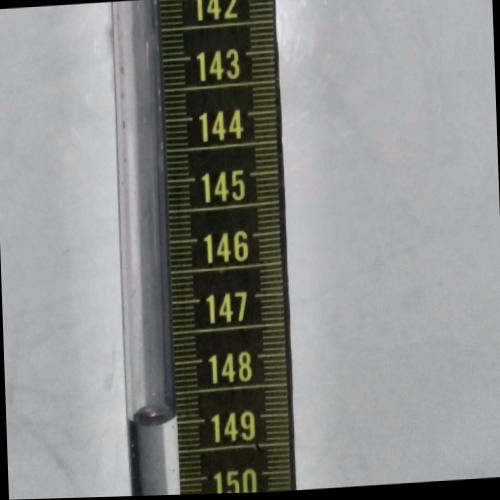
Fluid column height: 149.0 cm